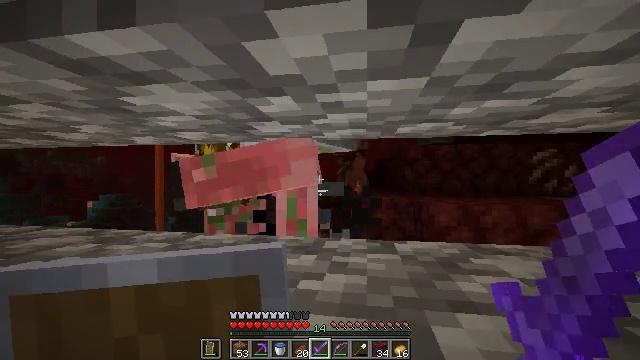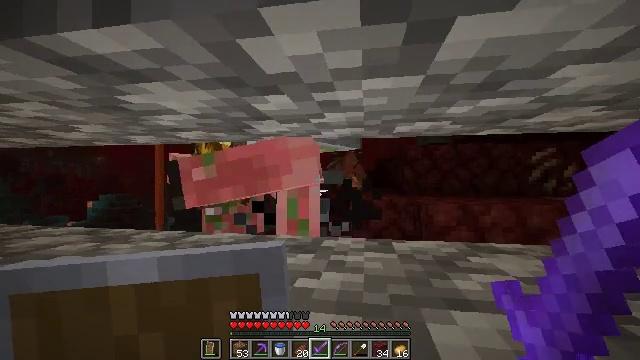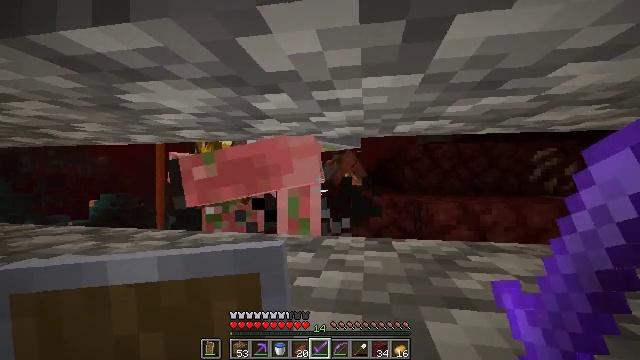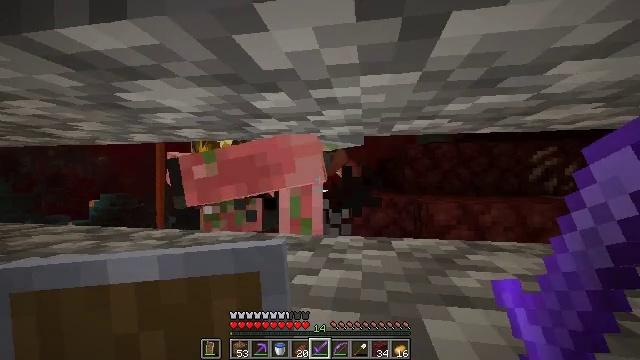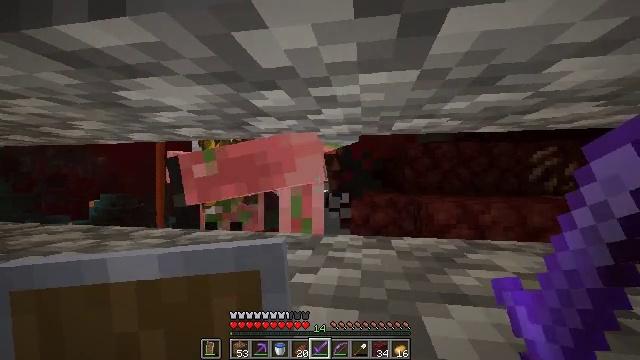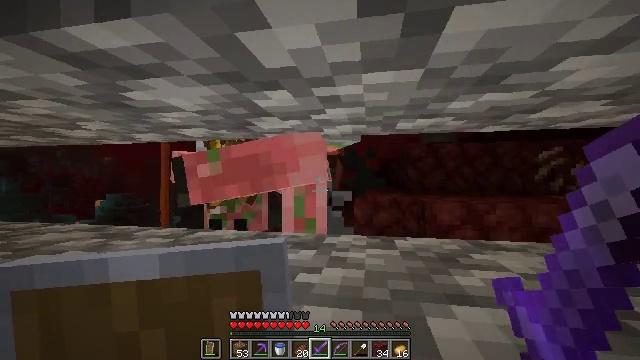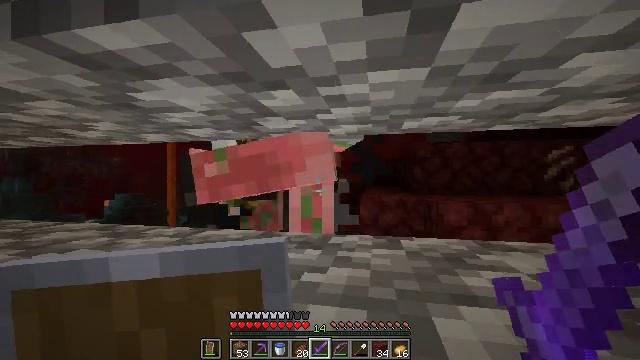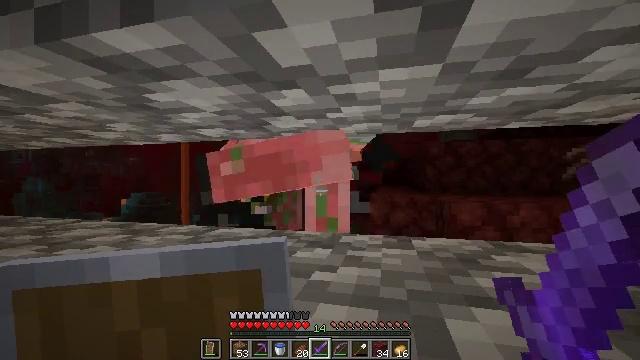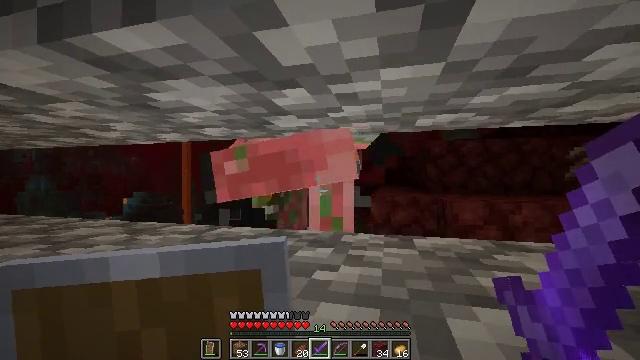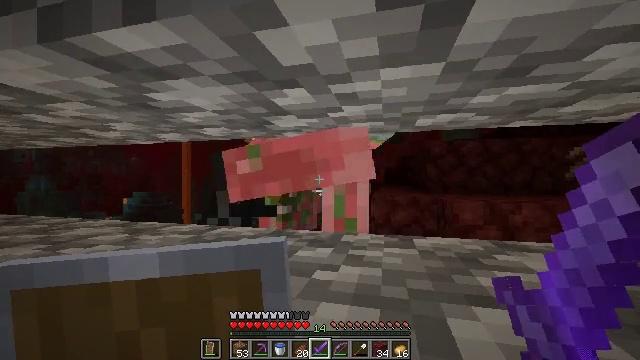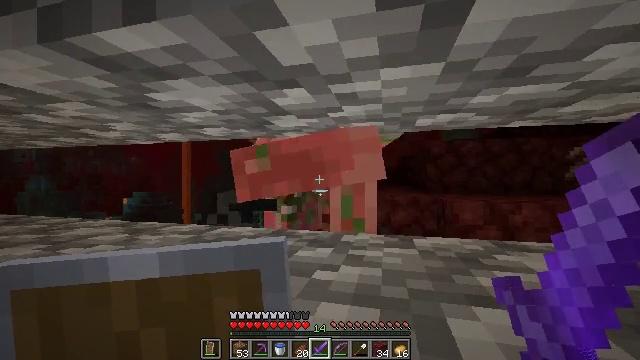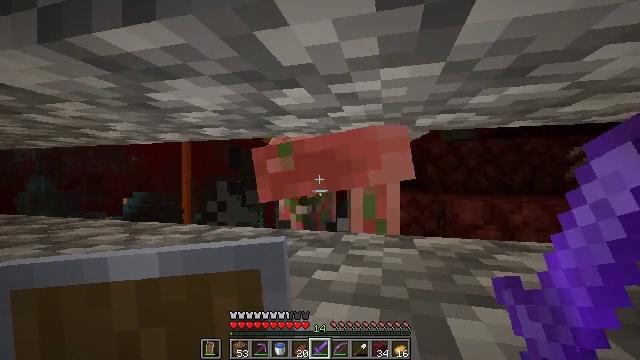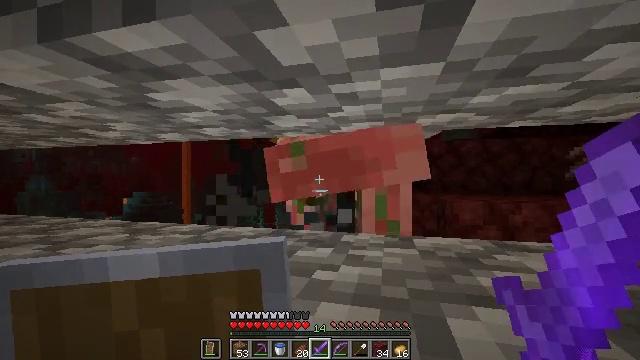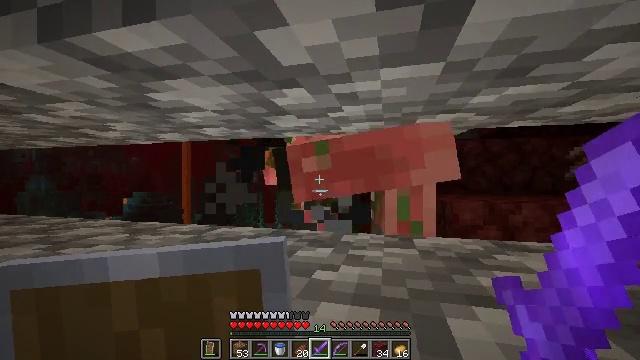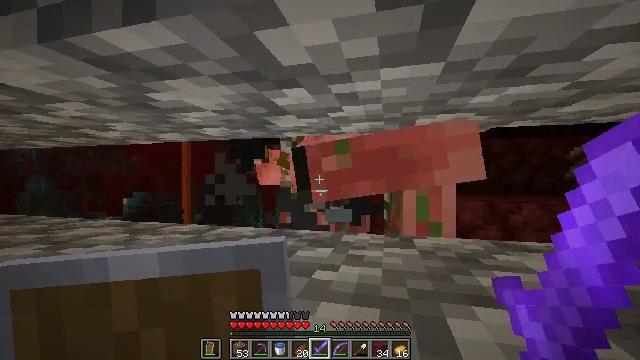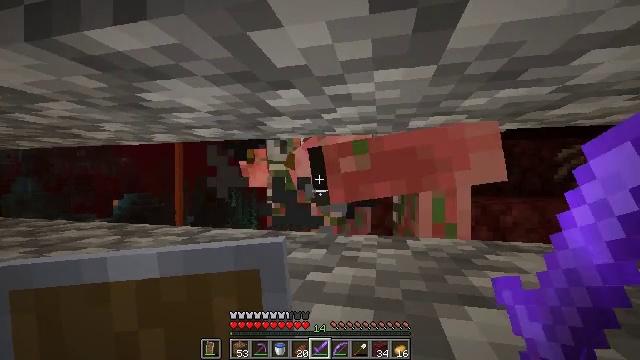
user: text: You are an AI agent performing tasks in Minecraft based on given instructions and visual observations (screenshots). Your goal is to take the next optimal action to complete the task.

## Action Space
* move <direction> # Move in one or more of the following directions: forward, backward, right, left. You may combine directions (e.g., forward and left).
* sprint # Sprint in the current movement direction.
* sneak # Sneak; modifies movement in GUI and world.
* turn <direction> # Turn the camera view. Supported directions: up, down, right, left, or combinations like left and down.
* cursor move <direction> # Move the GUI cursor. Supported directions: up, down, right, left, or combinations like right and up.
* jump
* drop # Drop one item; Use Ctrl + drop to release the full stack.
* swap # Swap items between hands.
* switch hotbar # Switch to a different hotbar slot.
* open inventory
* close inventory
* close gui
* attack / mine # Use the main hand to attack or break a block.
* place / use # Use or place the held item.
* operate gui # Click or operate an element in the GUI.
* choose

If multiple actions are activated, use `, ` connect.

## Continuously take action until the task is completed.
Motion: motion action
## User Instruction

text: Kill a zombified piglin.
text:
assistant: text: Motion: sneak
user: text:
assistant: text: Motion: sneak
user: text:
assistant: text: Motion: sneak
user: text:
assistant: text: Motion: sneak
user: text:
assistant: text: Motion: sneak
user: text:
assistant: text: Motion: sneak, turn left
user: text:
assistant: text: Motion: sneak, turn left
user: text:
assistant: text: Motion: sneak
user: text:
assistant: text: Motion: sneak
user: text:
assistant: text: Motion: sneak
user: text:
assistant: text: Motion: sneak
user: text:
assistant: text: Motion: sneak
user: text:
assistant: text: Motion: sneak
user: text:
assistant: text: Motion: sneak
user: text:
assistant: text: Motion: sneak, turn right
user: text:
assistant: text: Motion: sneak, turn right
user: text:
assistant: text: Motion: sneak, turn right
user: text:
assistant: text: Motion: sneak, turn right
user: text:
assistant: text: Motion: sneak
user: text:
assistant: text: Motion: sneak, attack / mine
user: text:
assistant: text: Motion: sneak, attack / mine
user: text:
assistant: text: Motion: sneak, attack / mine
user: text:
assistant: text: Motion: sneak
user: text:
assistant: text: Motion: sneak
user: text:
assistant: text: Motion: sneak